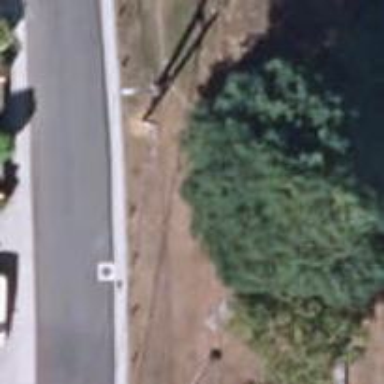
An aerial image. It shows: Bench.